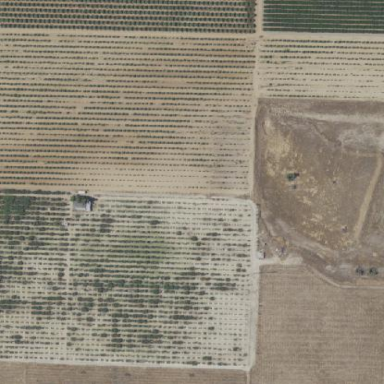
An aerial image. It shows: Vineyard growing grapes.